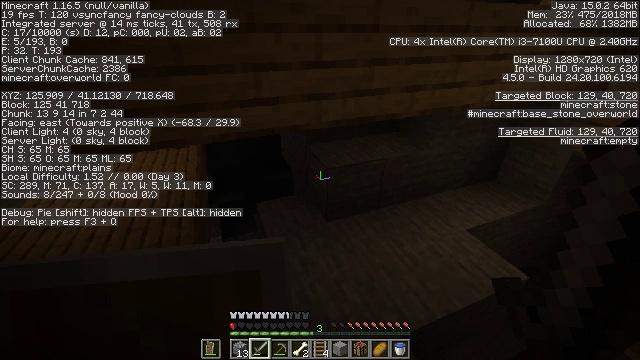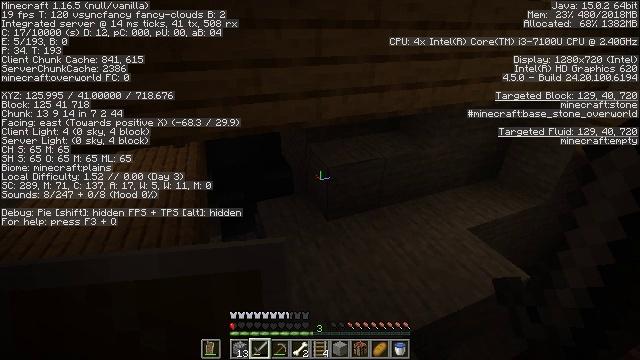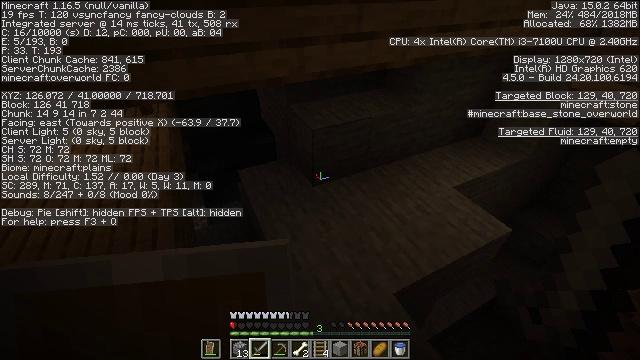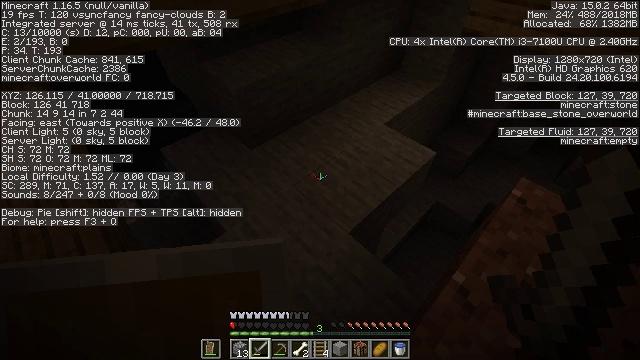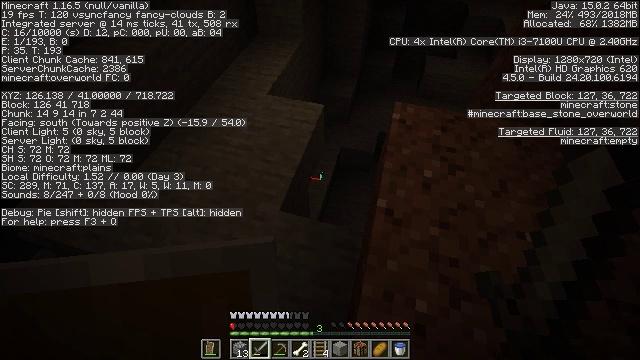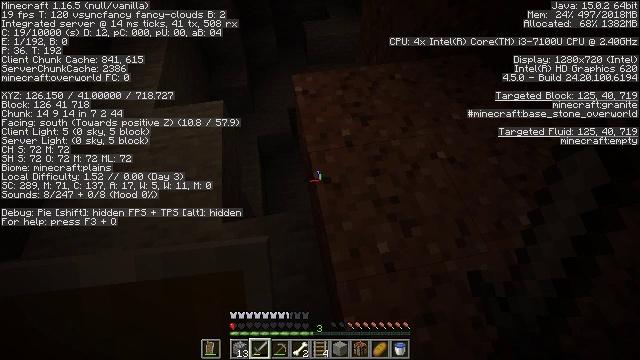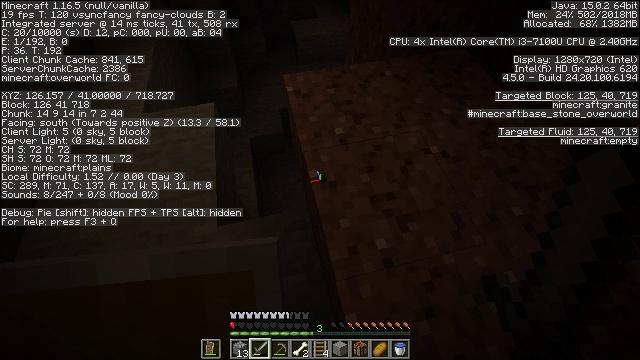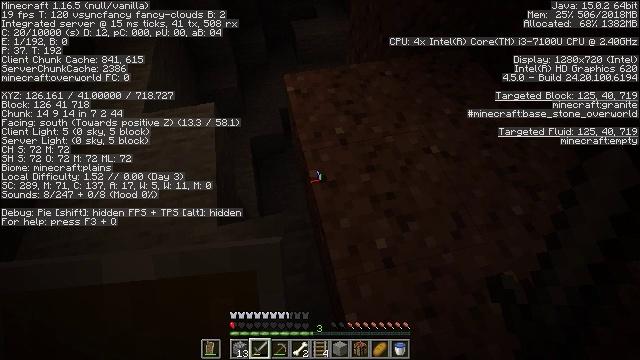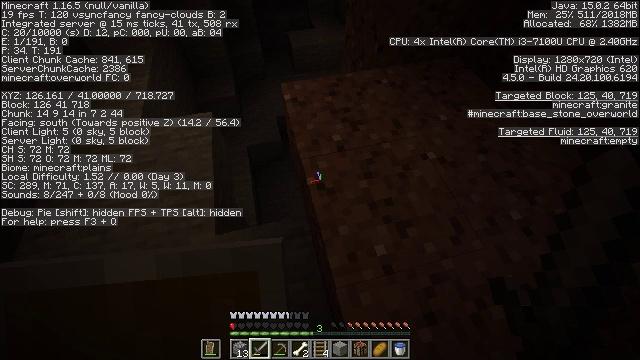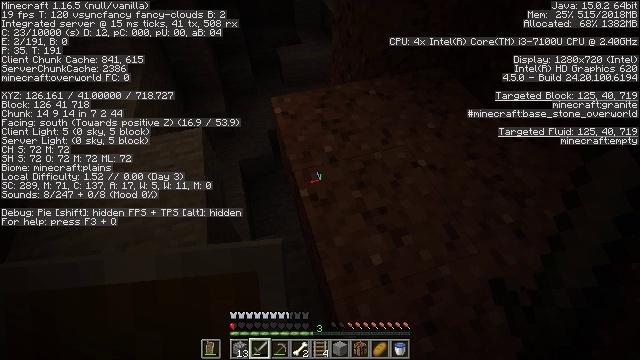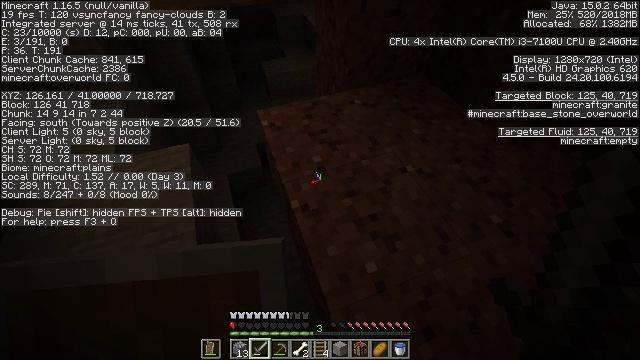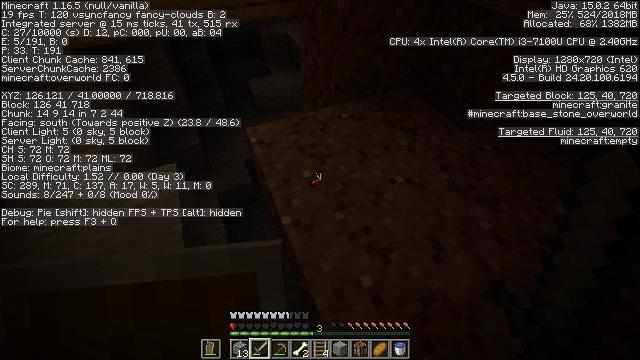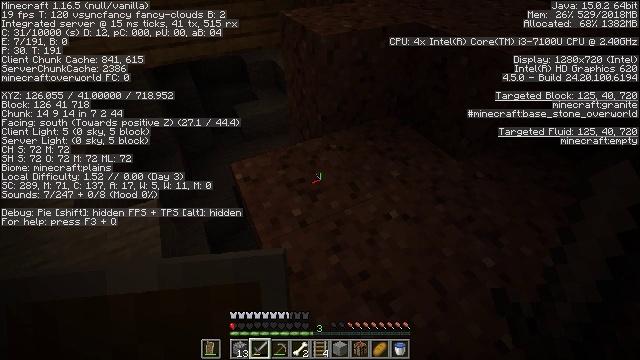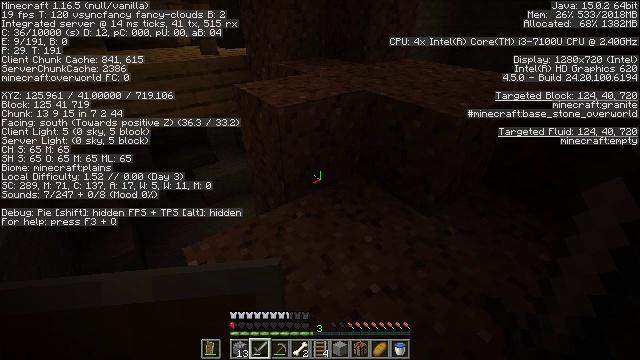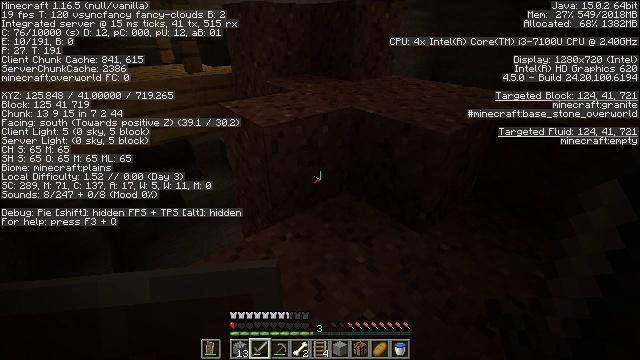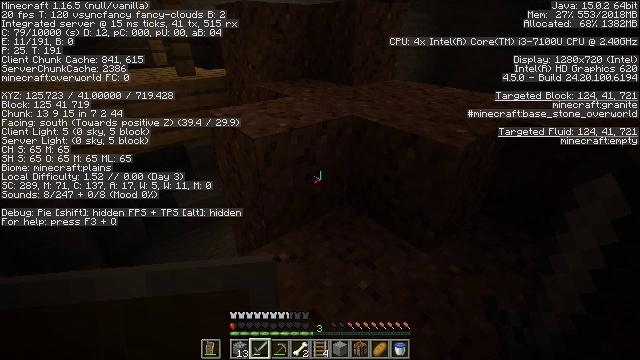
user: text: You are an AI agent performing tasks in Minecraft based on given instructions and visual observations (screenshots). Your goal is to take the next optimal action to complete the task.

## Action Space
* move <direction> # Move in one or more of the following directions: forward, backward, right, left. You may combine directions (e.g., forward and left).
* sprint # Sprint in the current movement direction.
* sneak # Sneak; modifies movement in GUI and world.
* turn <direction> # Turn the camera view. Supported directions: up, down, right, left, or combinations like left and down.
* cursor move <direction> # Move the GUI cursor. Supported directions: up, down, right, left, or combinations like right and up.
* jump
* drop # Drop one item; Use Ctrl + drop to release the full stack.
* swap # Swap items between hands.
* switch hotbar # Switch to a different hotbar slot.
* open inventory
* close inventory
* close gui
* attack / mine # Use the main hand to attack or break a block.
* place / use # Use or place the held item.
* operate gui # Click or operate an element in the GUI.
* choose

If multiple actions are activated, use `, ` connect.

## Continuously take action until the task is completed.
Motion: motion action
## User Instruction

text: Remove the cobweb to avoid getting stuck.
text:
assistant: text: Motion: no_op
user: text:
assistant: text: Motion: turn right and down
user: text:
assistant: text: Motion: turn right and down
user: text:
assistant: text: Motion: turn right and down
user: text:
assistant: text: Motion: turn right and down
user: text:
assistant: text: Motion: turn right
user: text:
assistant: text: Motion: no_op
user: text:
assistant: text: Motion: turn up
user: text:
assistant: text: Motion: turn right and up
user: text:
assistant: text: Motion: turn right and up
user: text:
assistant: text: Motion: move forward, turn right and up
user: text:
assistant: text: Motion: move forward, turn right and up
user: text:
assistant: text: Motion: move forward, turn right and up
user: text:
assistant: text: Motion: move forward, turn right and up
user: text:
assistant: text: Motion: move forward
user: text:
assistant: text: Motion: move forward
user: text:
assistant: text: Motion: move forward
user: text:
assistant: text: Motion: move forward
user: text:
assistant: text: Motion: move forward, turn right and up
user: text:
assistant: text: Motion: move forward, turn right and up
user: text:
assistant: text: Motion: move forward, turn right and up, jump
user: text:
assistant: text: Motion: move forward, turn right and up, jump
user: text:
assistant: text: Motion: move forward, turn left and up, jump
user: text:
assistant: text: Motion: move forward, turn left and up, jump
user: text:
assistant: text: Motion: move forward, turn left, jump
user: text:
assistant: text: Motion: move forward, turn left and down, jump
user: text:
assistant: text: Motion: move forward, turn left and down, jump
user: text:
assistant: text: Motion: move forward, turn left and down, jump
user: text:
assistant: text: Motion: move forward, turn left and down, jump
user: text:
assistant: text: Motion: move forward, turn left and down, jump